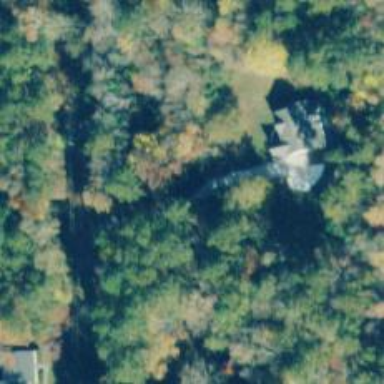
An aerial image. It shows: Driveway bridge connecting two areas.